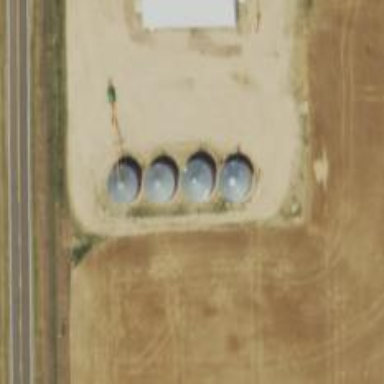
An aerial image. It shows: Silo.